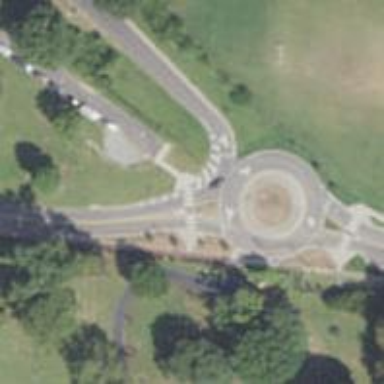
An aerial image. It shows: Marked footway crossing with zebra markings.